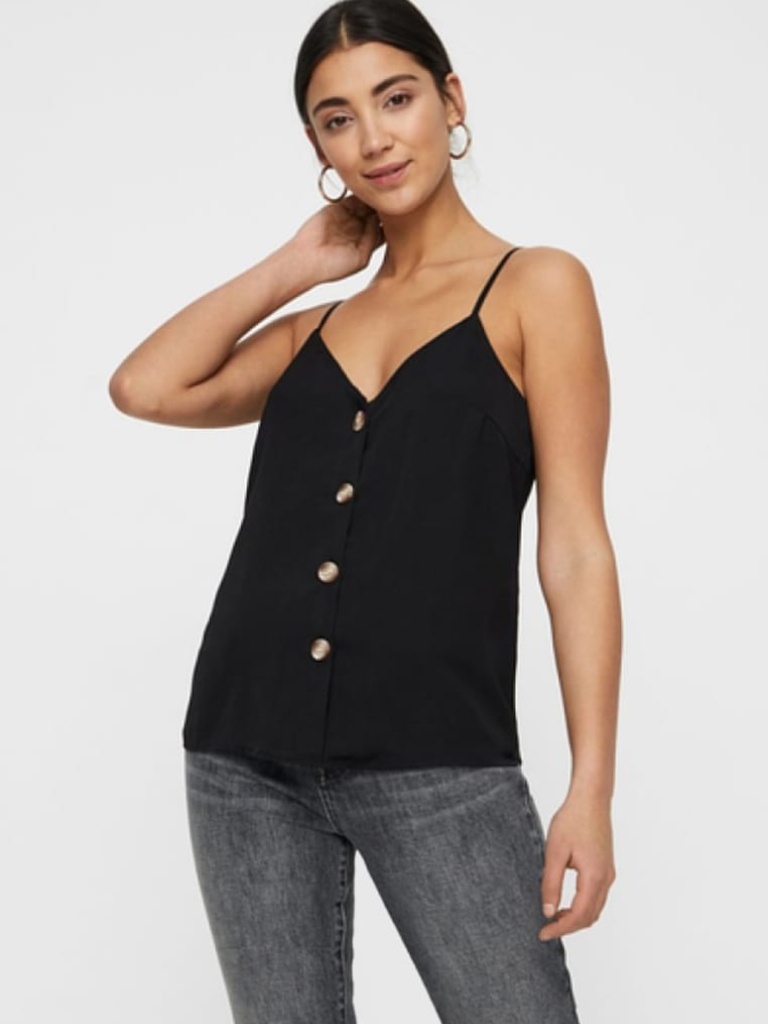
cotton tight sleeveless hip length Untucked v-neck camisole